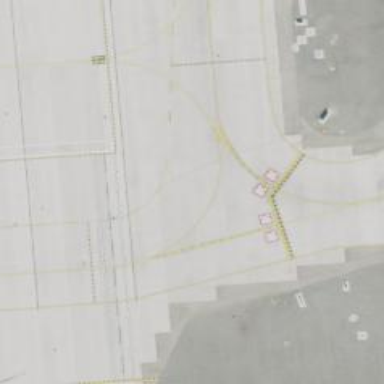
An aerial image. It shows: Image of taxiway at airport.